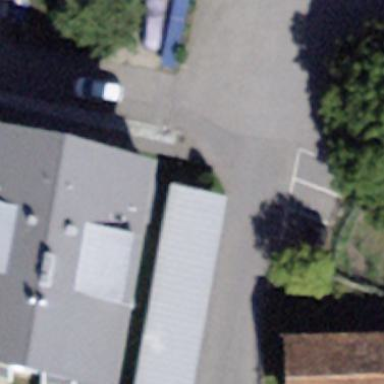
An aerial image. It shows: Carport structure.